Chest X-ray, AP view. Patient: 42 years old, sex F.
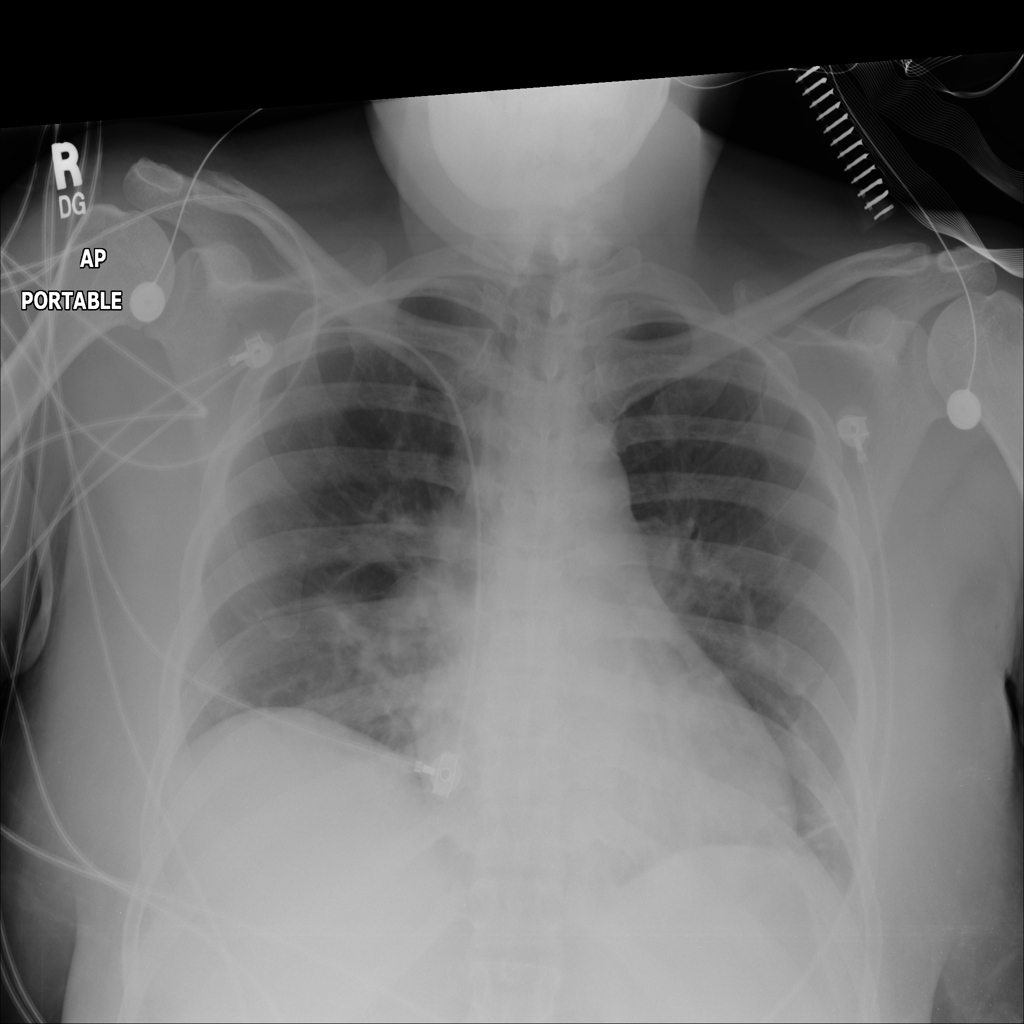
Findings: Atelectasis, Infiltration